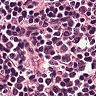
Metastatic tissue present: no